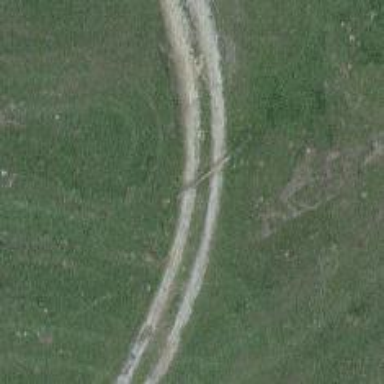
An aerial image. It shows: Track with grade3 tracktype.